Field crop: maize
Growth stage: 2
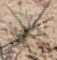
Species: salsola